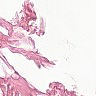
Metastatic tissue present: no